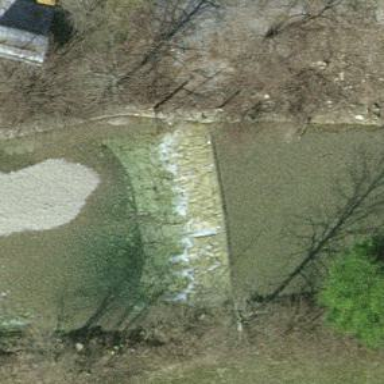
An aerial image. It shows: Weir in waterway.